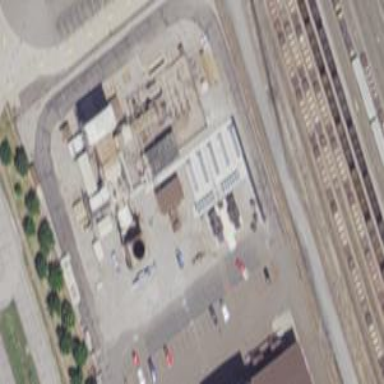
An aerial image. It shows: Gas turbine generator powered by gas.